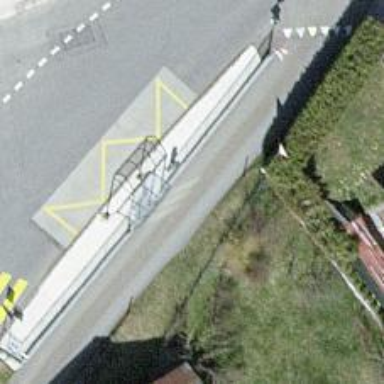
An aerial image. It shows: Bus stop with sheltered platform for public transport.